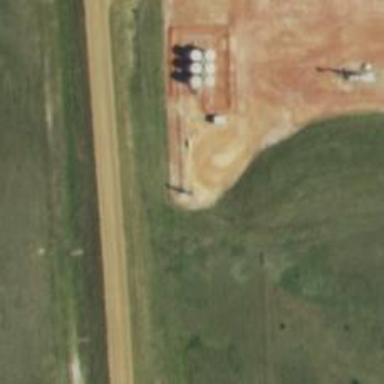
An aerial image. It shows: Storage tank with man-made structure.